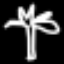
Label: palm tree